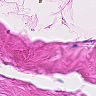
Metastatic tissue present: no